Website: apple
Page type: billing-address
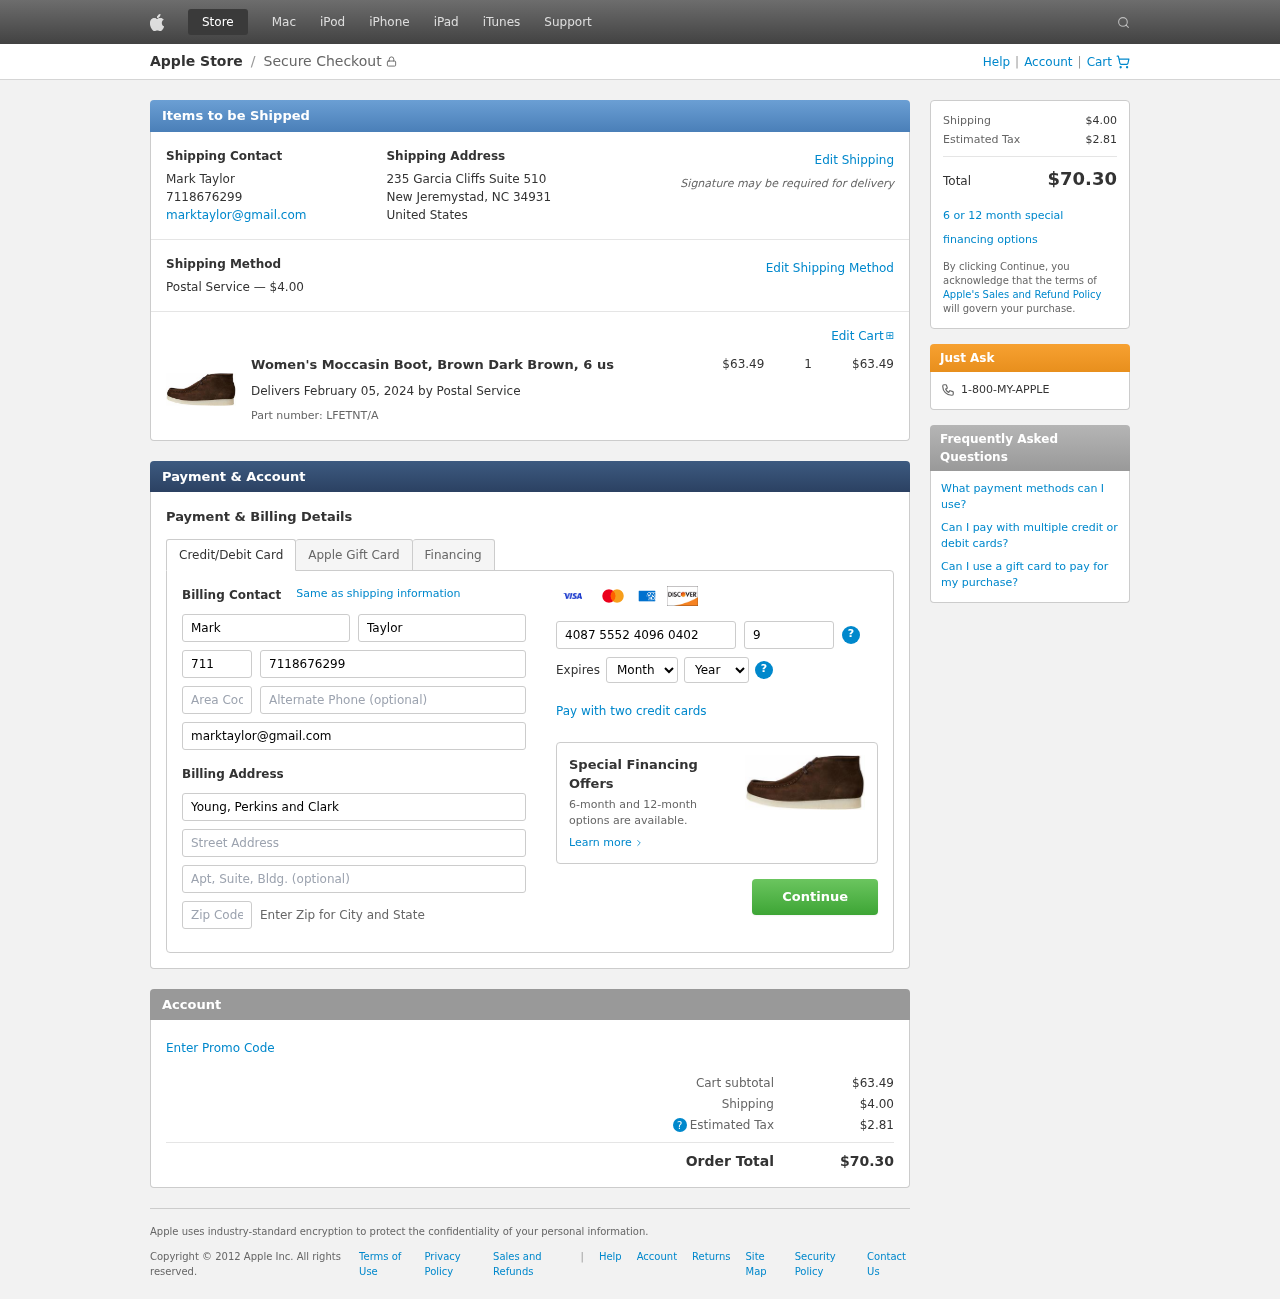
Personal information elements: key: PII_CARD_CVV
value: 944
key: PII_CARD_EXPIRY_MONTH
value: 02
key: PII_CARD_EXPIRY_YEAR
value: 27
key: PII_CARD_NUMBER
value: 4087 5552 4096 0402
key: PII_CITY_STATE_ZIP
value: New Jeremystad, NC 34931
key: PII_COMPANY
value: Young, Perkins and Clark
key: PII_COUNTRY
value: United States
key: PII_EMAIL
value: marktaylor@gmail.com
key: PII_FIRSTNAME
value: Mark
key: PII_FULLNAME
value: Mark Taylor
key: PII_LASTNAME
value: Taylor
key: PII_PHONE
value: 7118676299
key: PII_PHONE_AREA
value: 711
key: PII_STREET
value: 235 Garcia Cliffs Suite 510
Product elements: key: PRODUCT1_NAME
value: Women's Moccasin Boot, Brown Dark Brown, 6 us
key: PRODUCT1_PRICE
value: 63.49
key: PRODUCT1_QUANTITY
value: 1
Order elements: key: ORDER_SHIPPING_COST
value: $4.00
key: ORDER_SUBTOTAL
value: $63.49
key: ORDER_DELIVERY_DATE
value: February 05, 2024
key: ORDER_PART_NUMBER
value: LFETNT/A
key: ORDER_TAX
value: $2.81
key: ORDER_TOTAL
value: $70.30